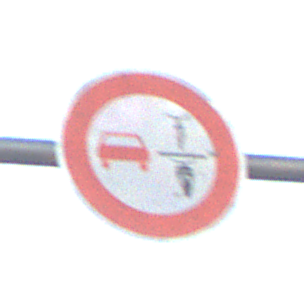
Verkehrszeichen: VerbotUeberholenEinspurigeFahrzeuge
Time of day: SunriseSunset
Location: Outdoor (Nature)
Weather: Clear
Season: NotSpecified
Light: Natural